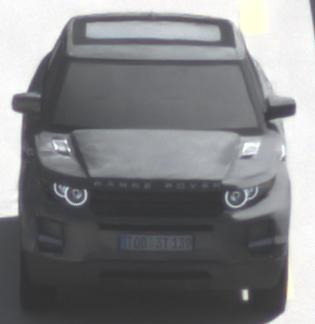
Make: Land Rover
Model: Range Rover Evoque 2.0 Si4
Detailed model: Range Rover Evoque (I)
Model produced from: 2011/08
Model produced until: 2013/11
Doors: 5
Color: gray
Road condition: dry road
Daytime: morning or afternoon
Contrast: low contrast